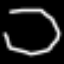
Label: octagon